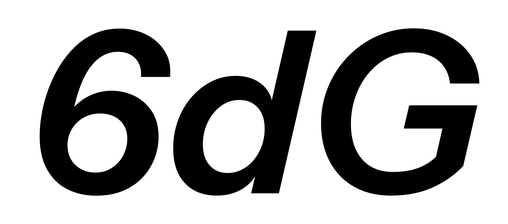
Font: InstrumentSans-Italic_SemiBold_Italic